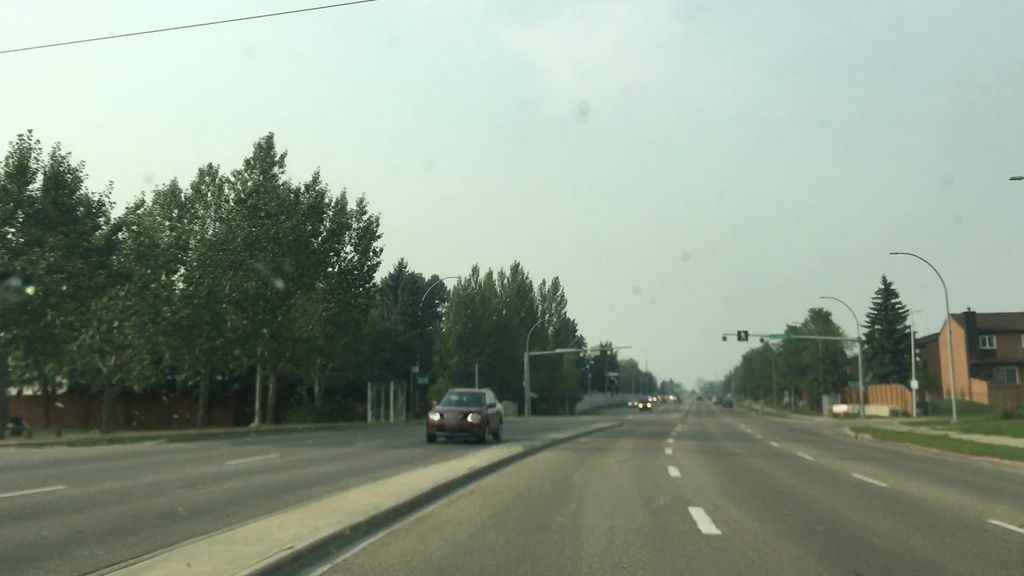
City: edmonton